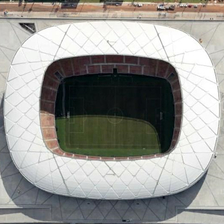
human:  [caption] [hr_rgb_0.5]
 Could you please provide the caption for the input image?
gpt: a road with cars is near a large white stadium .

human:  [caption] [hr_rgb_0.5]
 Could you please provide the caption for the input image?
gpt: a road with cars is near a large white stadium .

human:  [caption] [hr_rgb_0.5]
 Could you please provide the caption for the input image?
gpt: a road with cars is near a large white stadium .

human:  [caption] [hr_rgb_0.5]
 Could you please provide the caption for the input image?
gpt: a road with cars is near a large white stadium .

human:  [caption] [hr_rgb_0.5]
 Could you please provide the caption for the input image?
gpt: a road with cars is near a large white stadium .